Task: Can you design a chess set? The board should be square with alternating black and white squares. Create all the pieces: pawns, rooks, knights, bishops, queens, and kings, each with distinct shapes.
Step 4744:
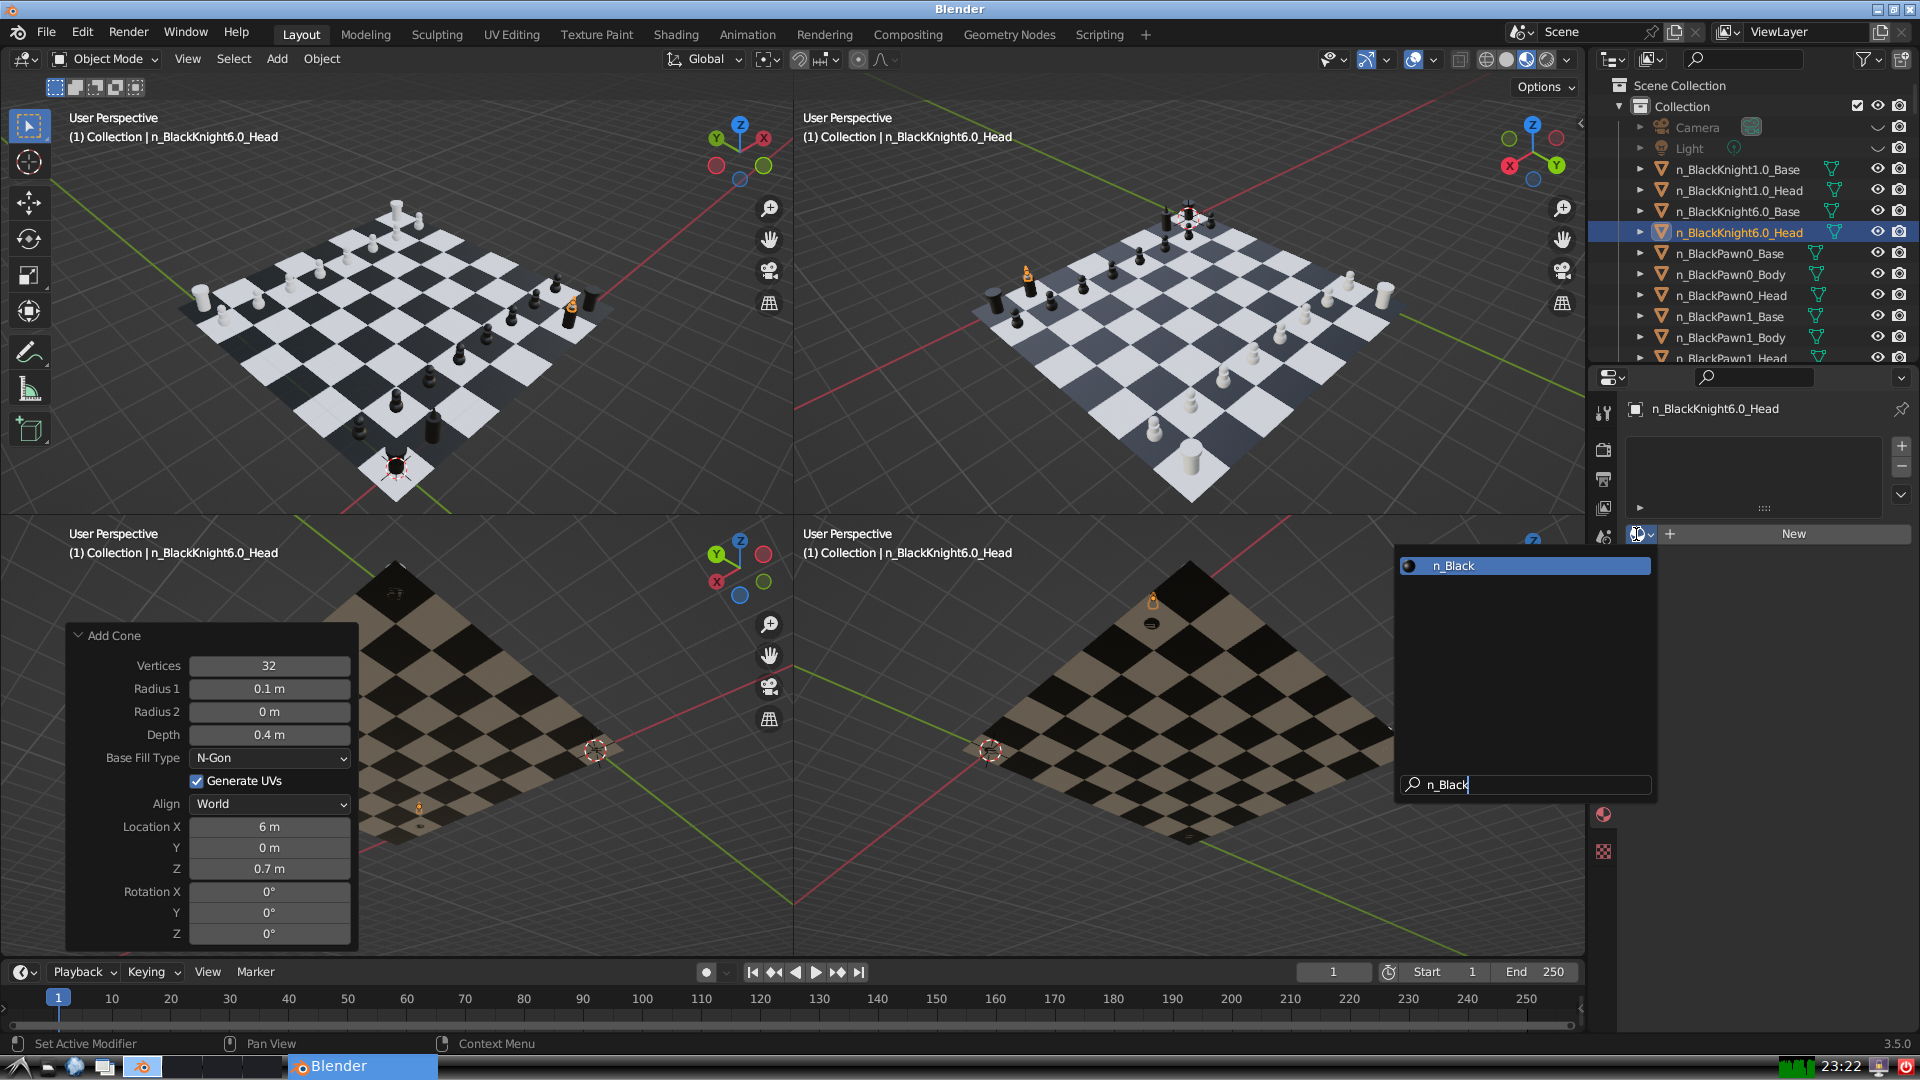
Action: {"key_press": ['Return']}